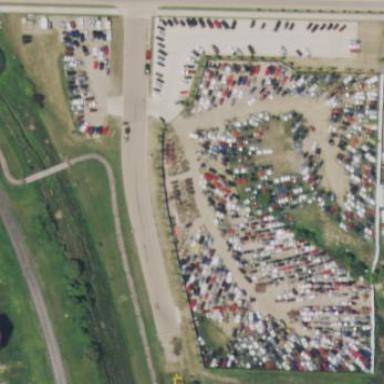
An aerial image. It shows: Scrap yard located in industrial area.